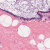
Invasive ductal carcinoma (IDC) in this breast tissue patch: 0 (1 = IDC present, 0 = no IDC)